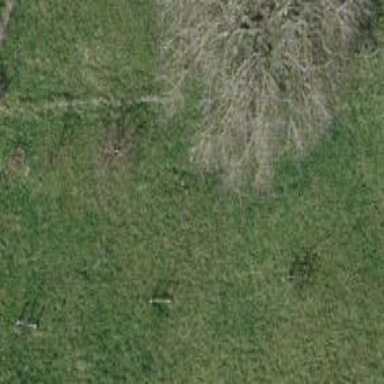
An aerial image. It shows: Meadow enclosed by fence.